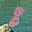
Label: 8